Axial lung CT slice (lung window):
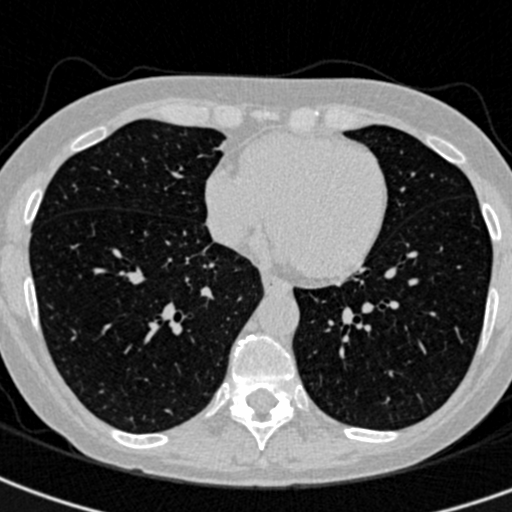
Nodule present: no